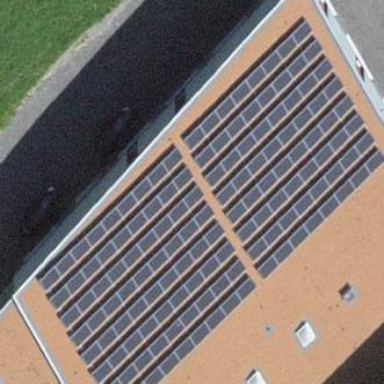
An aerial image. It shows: Solar power generator with photovoltaic panels.